Aerial crown-view tile of a tropical tree (Barro Colorado Island, Panama), acquired 20240716:
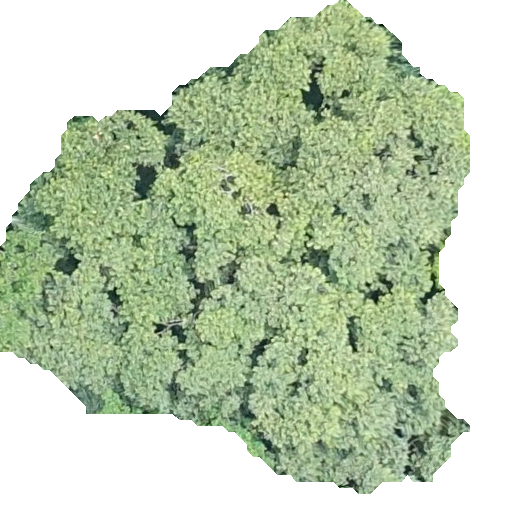
Species: Luehea seemannii
GBIF accepted scientific name: Luehea seemannii
Crown area: 250.381 m²